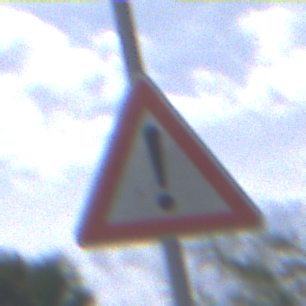
Verkehrszeichen: Gefahrenstelle
Umgebung: Outdoor, Nature
Tageszeit: Midday
Wetter: PartlyCloudy
Licht: Natural
Jahreszeit: NotSpecified
Kontrast: HighContrast